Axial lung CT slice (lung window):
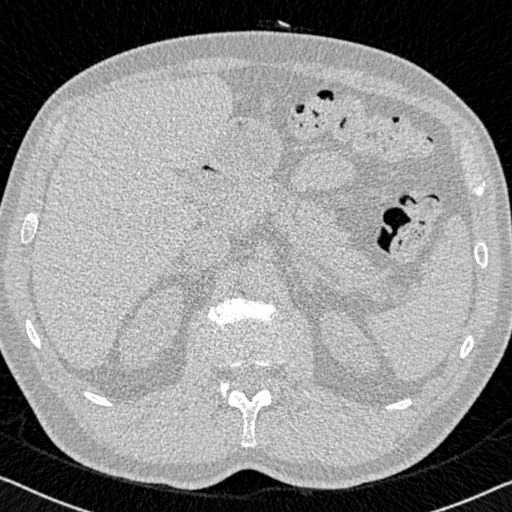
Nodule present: no